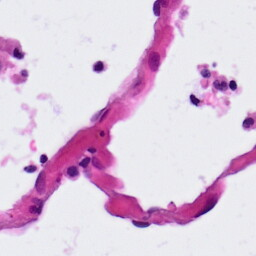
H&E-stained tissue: Lung